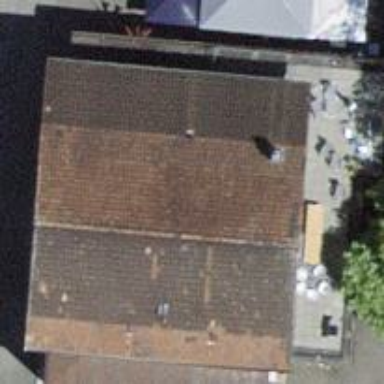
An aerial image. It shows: Restaurant.